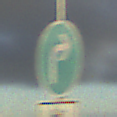
Verkehrszeichen: VorgeschriebeneFahrtrichtungRechts
Zusatzzeichen unten: EinspurigeFahrzeugeFrei1
Umgebung: Outdoor, Nature
Tageszeit: SunriseSunset
Wetter: PartlyCloudy
Licht: Natural
Jahreszeit: NotSpecified
Kontrast: HighContrast